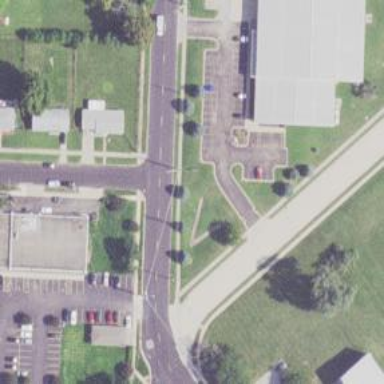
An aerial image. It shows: Unmarked crossing on asphalt footway.